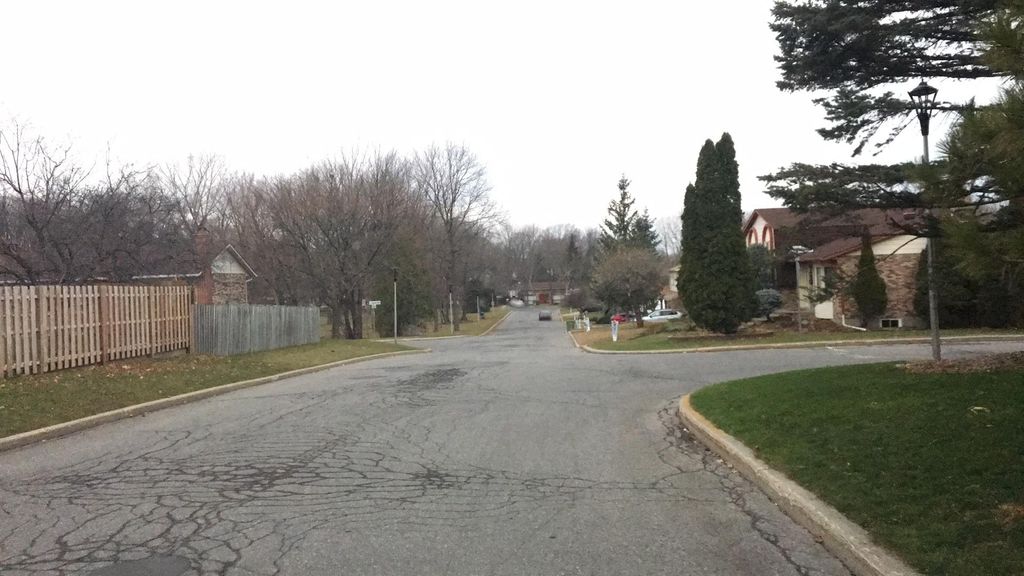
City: montreal